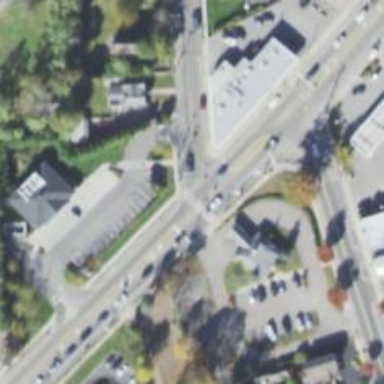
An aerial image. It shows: Marked crossing on the road.